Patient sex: M
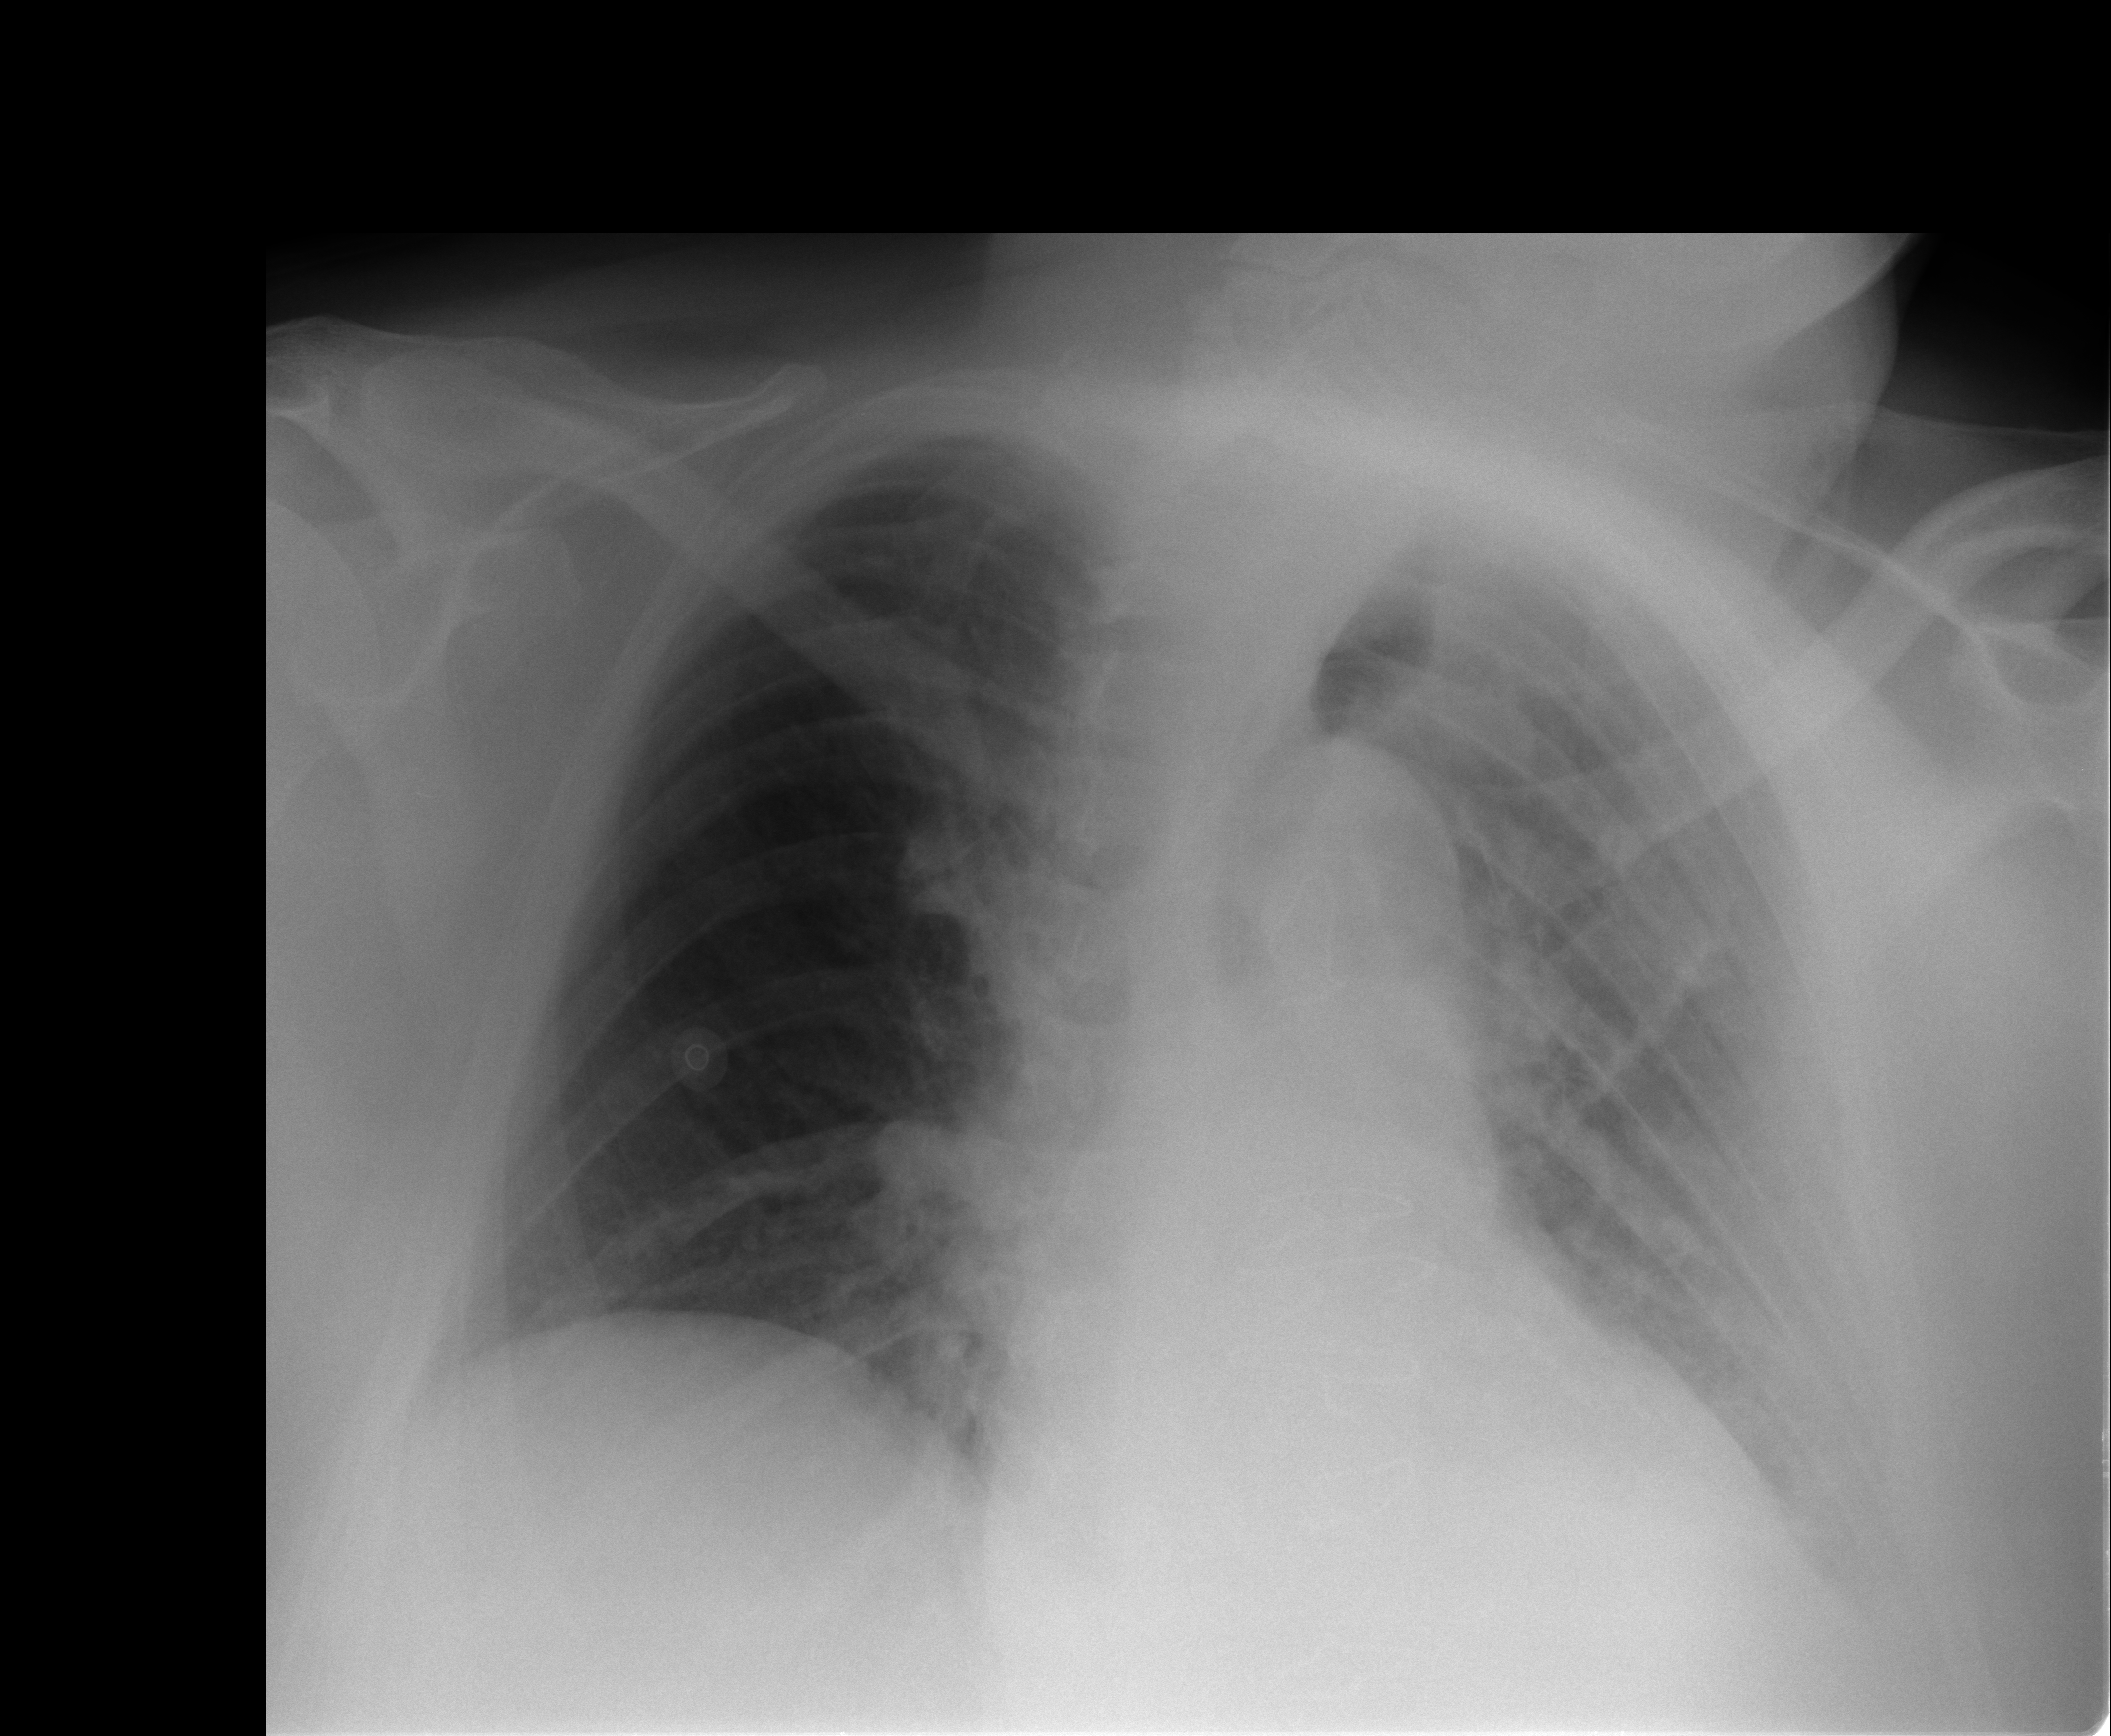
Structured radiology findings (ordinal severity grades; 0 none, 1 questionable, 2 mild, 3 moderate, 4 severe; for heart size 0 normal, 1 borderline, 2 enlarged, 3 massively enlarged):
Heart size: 2
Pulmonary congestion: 2
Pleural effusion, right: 0
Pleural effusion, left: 2
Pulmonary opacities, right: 1
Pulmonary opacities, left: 2
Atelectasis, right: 1
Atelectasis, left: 2